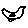
Label: bird